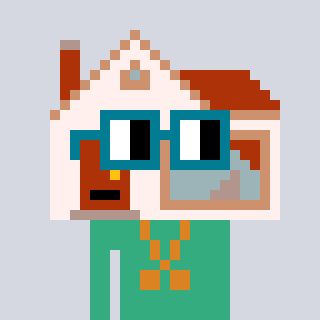
a pixel art character with square dark green glasses, a house-shaped head and a teal-colored body on a cool background